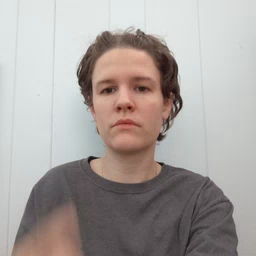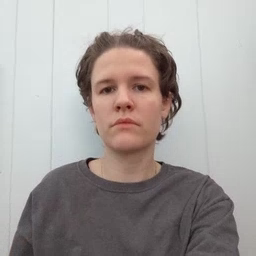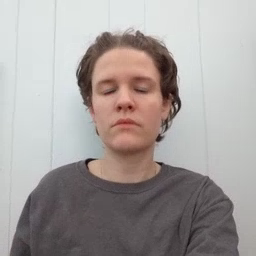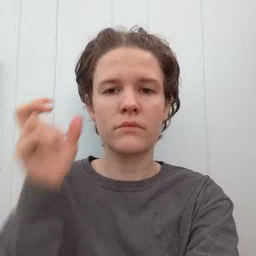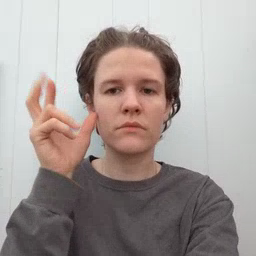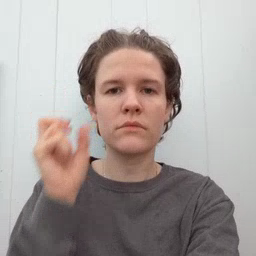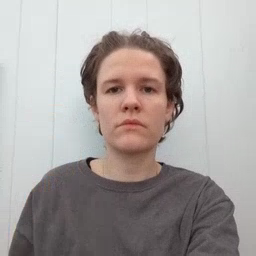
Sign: hear